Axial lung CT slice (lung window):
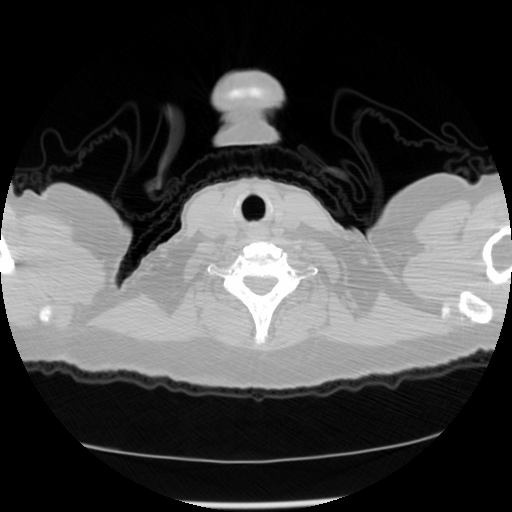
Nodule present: no